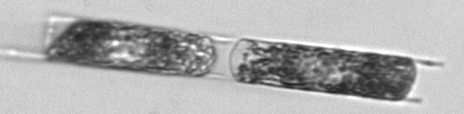
Label: Hemiaulus